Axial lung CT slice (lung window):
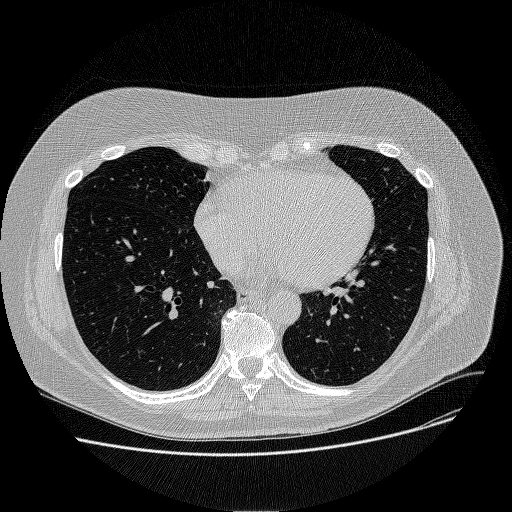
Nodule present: no